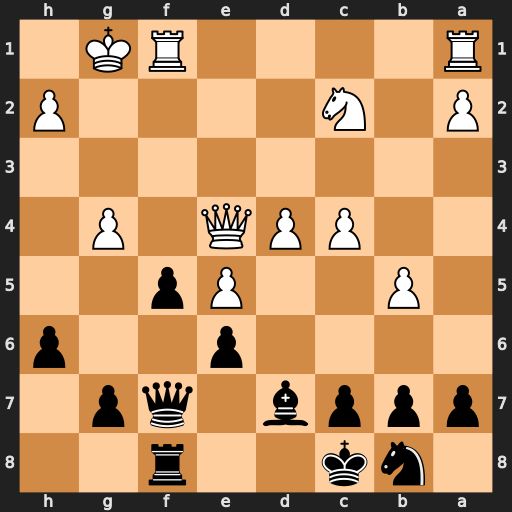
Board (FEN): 1nk2r2/pppb1qp1/4p2p/1P2Pp2/2PPQ1P1/8/P1N4P/R4RK1
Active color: b
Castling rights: -
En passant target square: -
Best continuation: fxe4 Rxf7 Rxf7